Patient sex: M
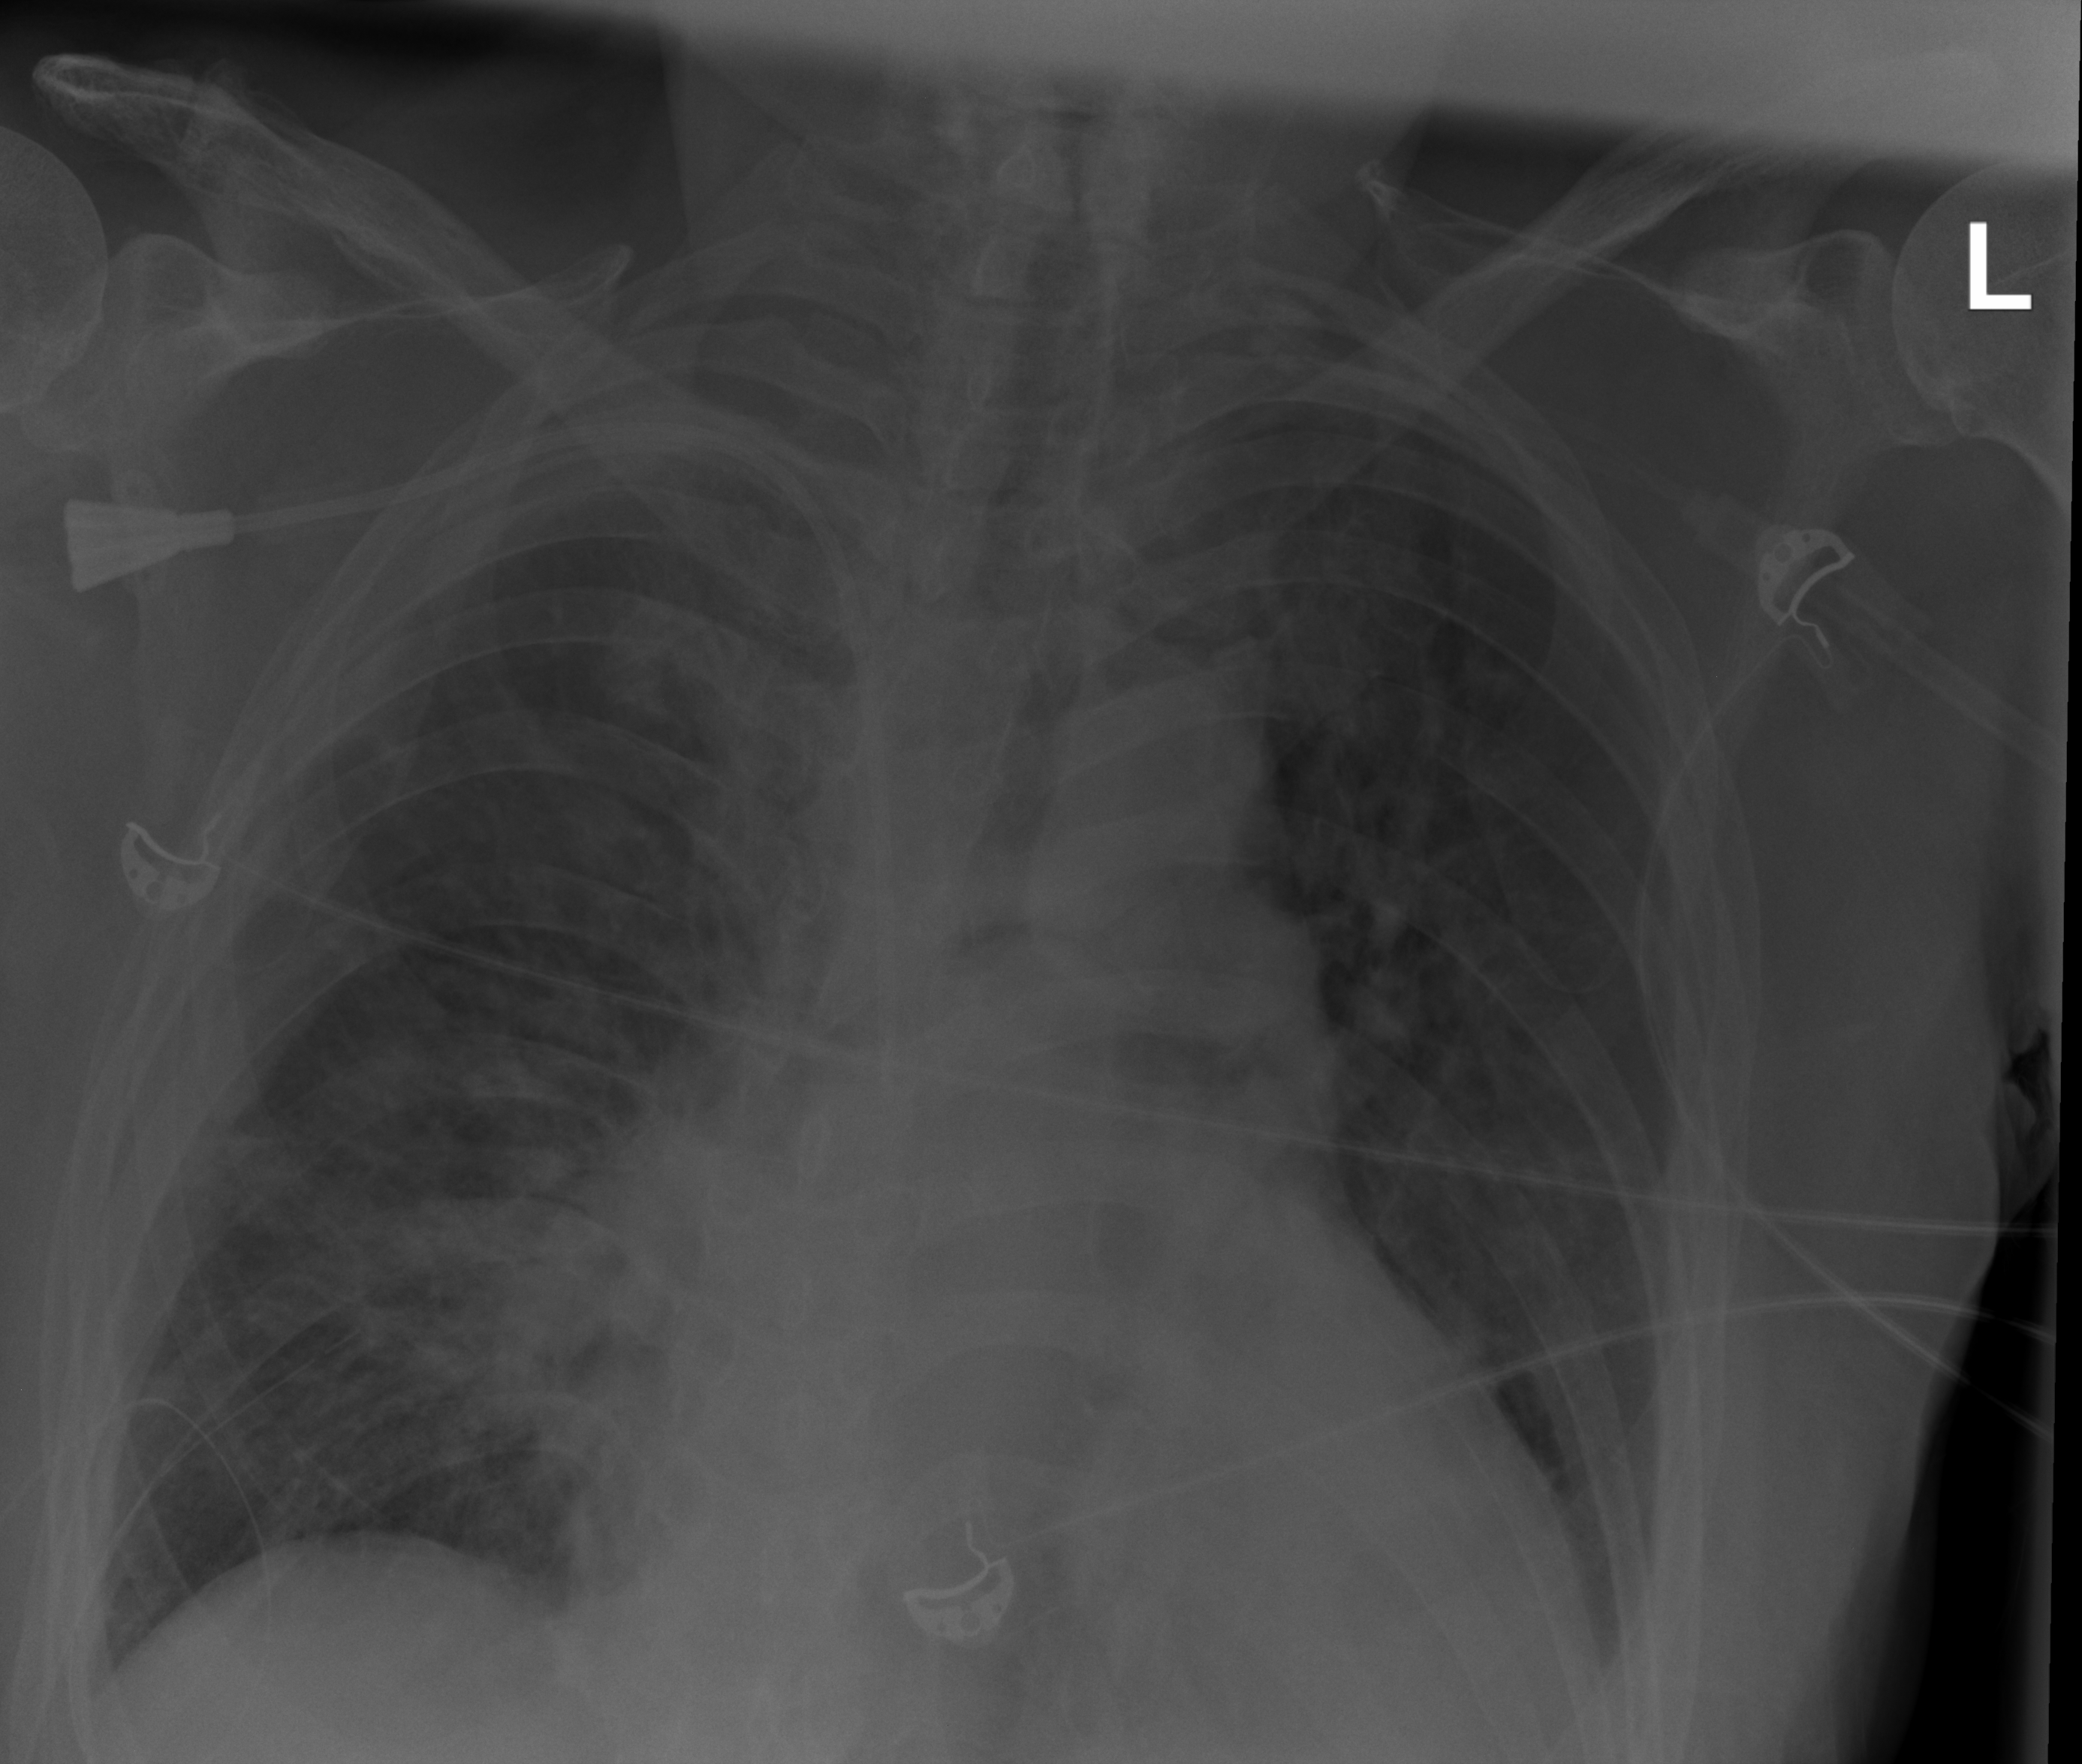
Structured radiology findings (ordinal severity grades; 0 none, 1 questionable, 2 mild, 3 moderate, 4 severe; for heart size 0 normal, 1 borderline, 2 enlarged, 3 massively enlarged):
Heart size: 2
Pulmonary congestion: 2
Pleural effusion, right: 2
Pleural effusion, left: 2
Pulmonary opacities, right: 2
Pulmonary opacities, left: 2
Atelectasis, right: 2
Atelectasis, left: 2